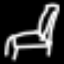
Label: chair